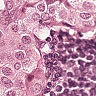
Metastatic tissue present: yes